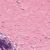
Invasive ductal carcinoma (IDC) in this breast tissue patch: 0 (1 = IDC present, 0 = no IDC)